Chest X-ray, PA view. Patient: 57 years old, sex M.
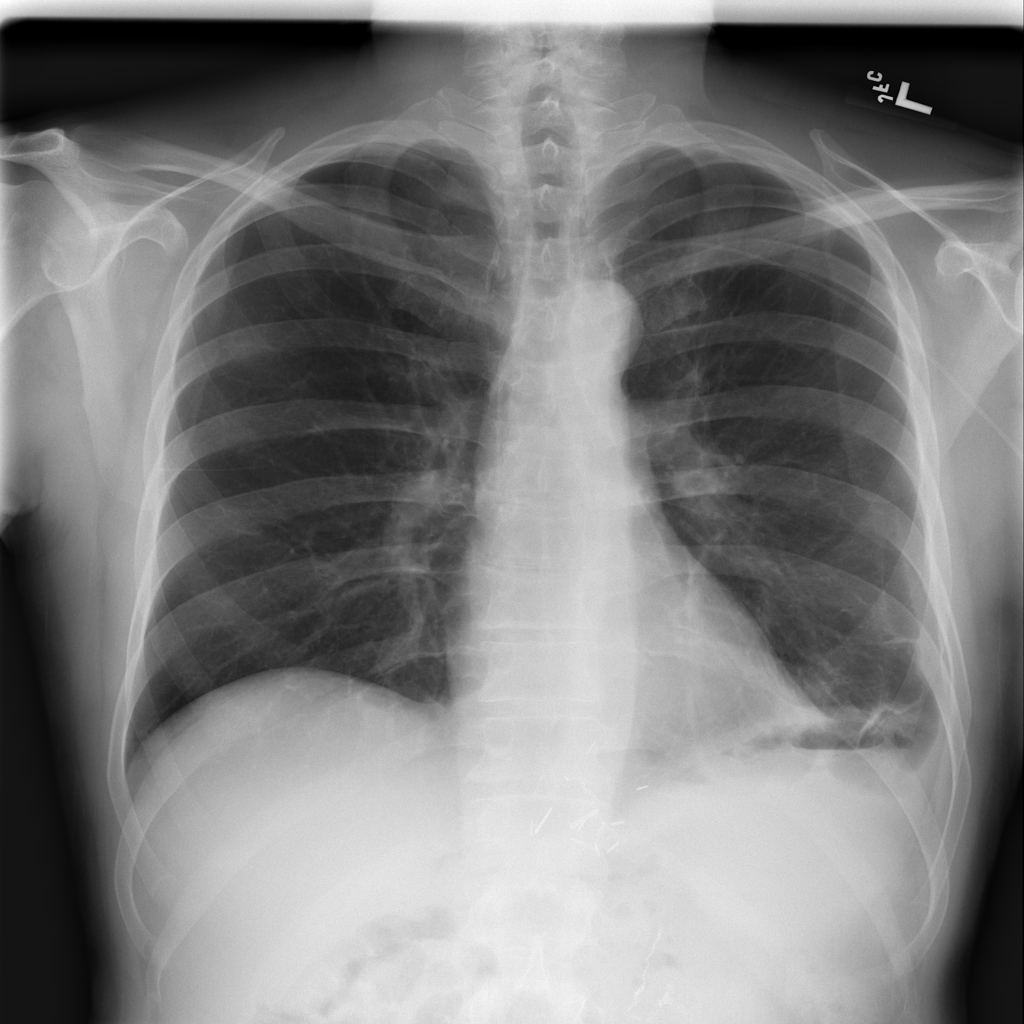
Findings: Atelectasis, Consolidation, Effusion, Infiltration, Mass, Nodule